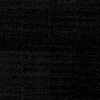
Atmospheric dust classification: dusty